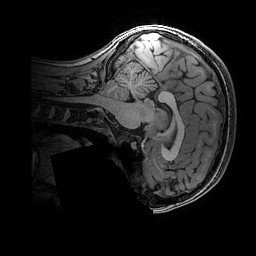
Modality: T1w
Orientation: sagittal
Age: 16
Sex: female
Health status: ill
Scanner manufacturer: ge
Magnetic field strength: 3 T
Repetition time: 0.007664 s
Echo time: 0.00342 s